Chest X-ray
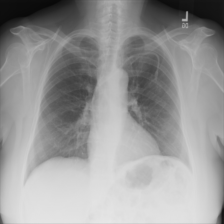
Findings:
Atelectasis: negative
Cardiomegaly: negative
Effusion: negative
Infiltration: negative
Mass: negative
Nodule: negative
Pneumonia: negative
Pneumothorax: negative
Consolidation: negative
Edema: negative
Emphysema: negative
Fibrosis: negative
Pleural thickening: negative
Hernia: negative